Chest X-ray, PA view. Patient: 76 years old, sex M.
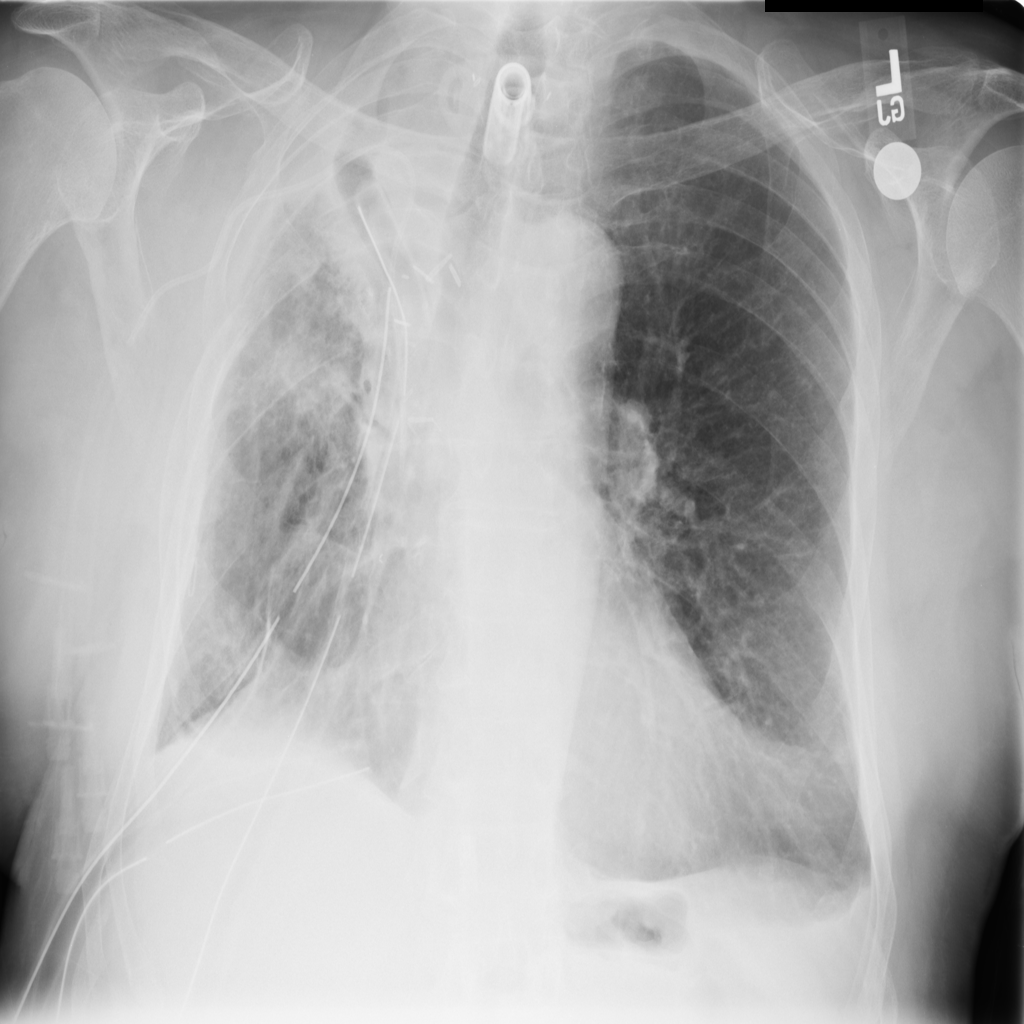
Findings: Effusion, Infiltration